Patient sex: M
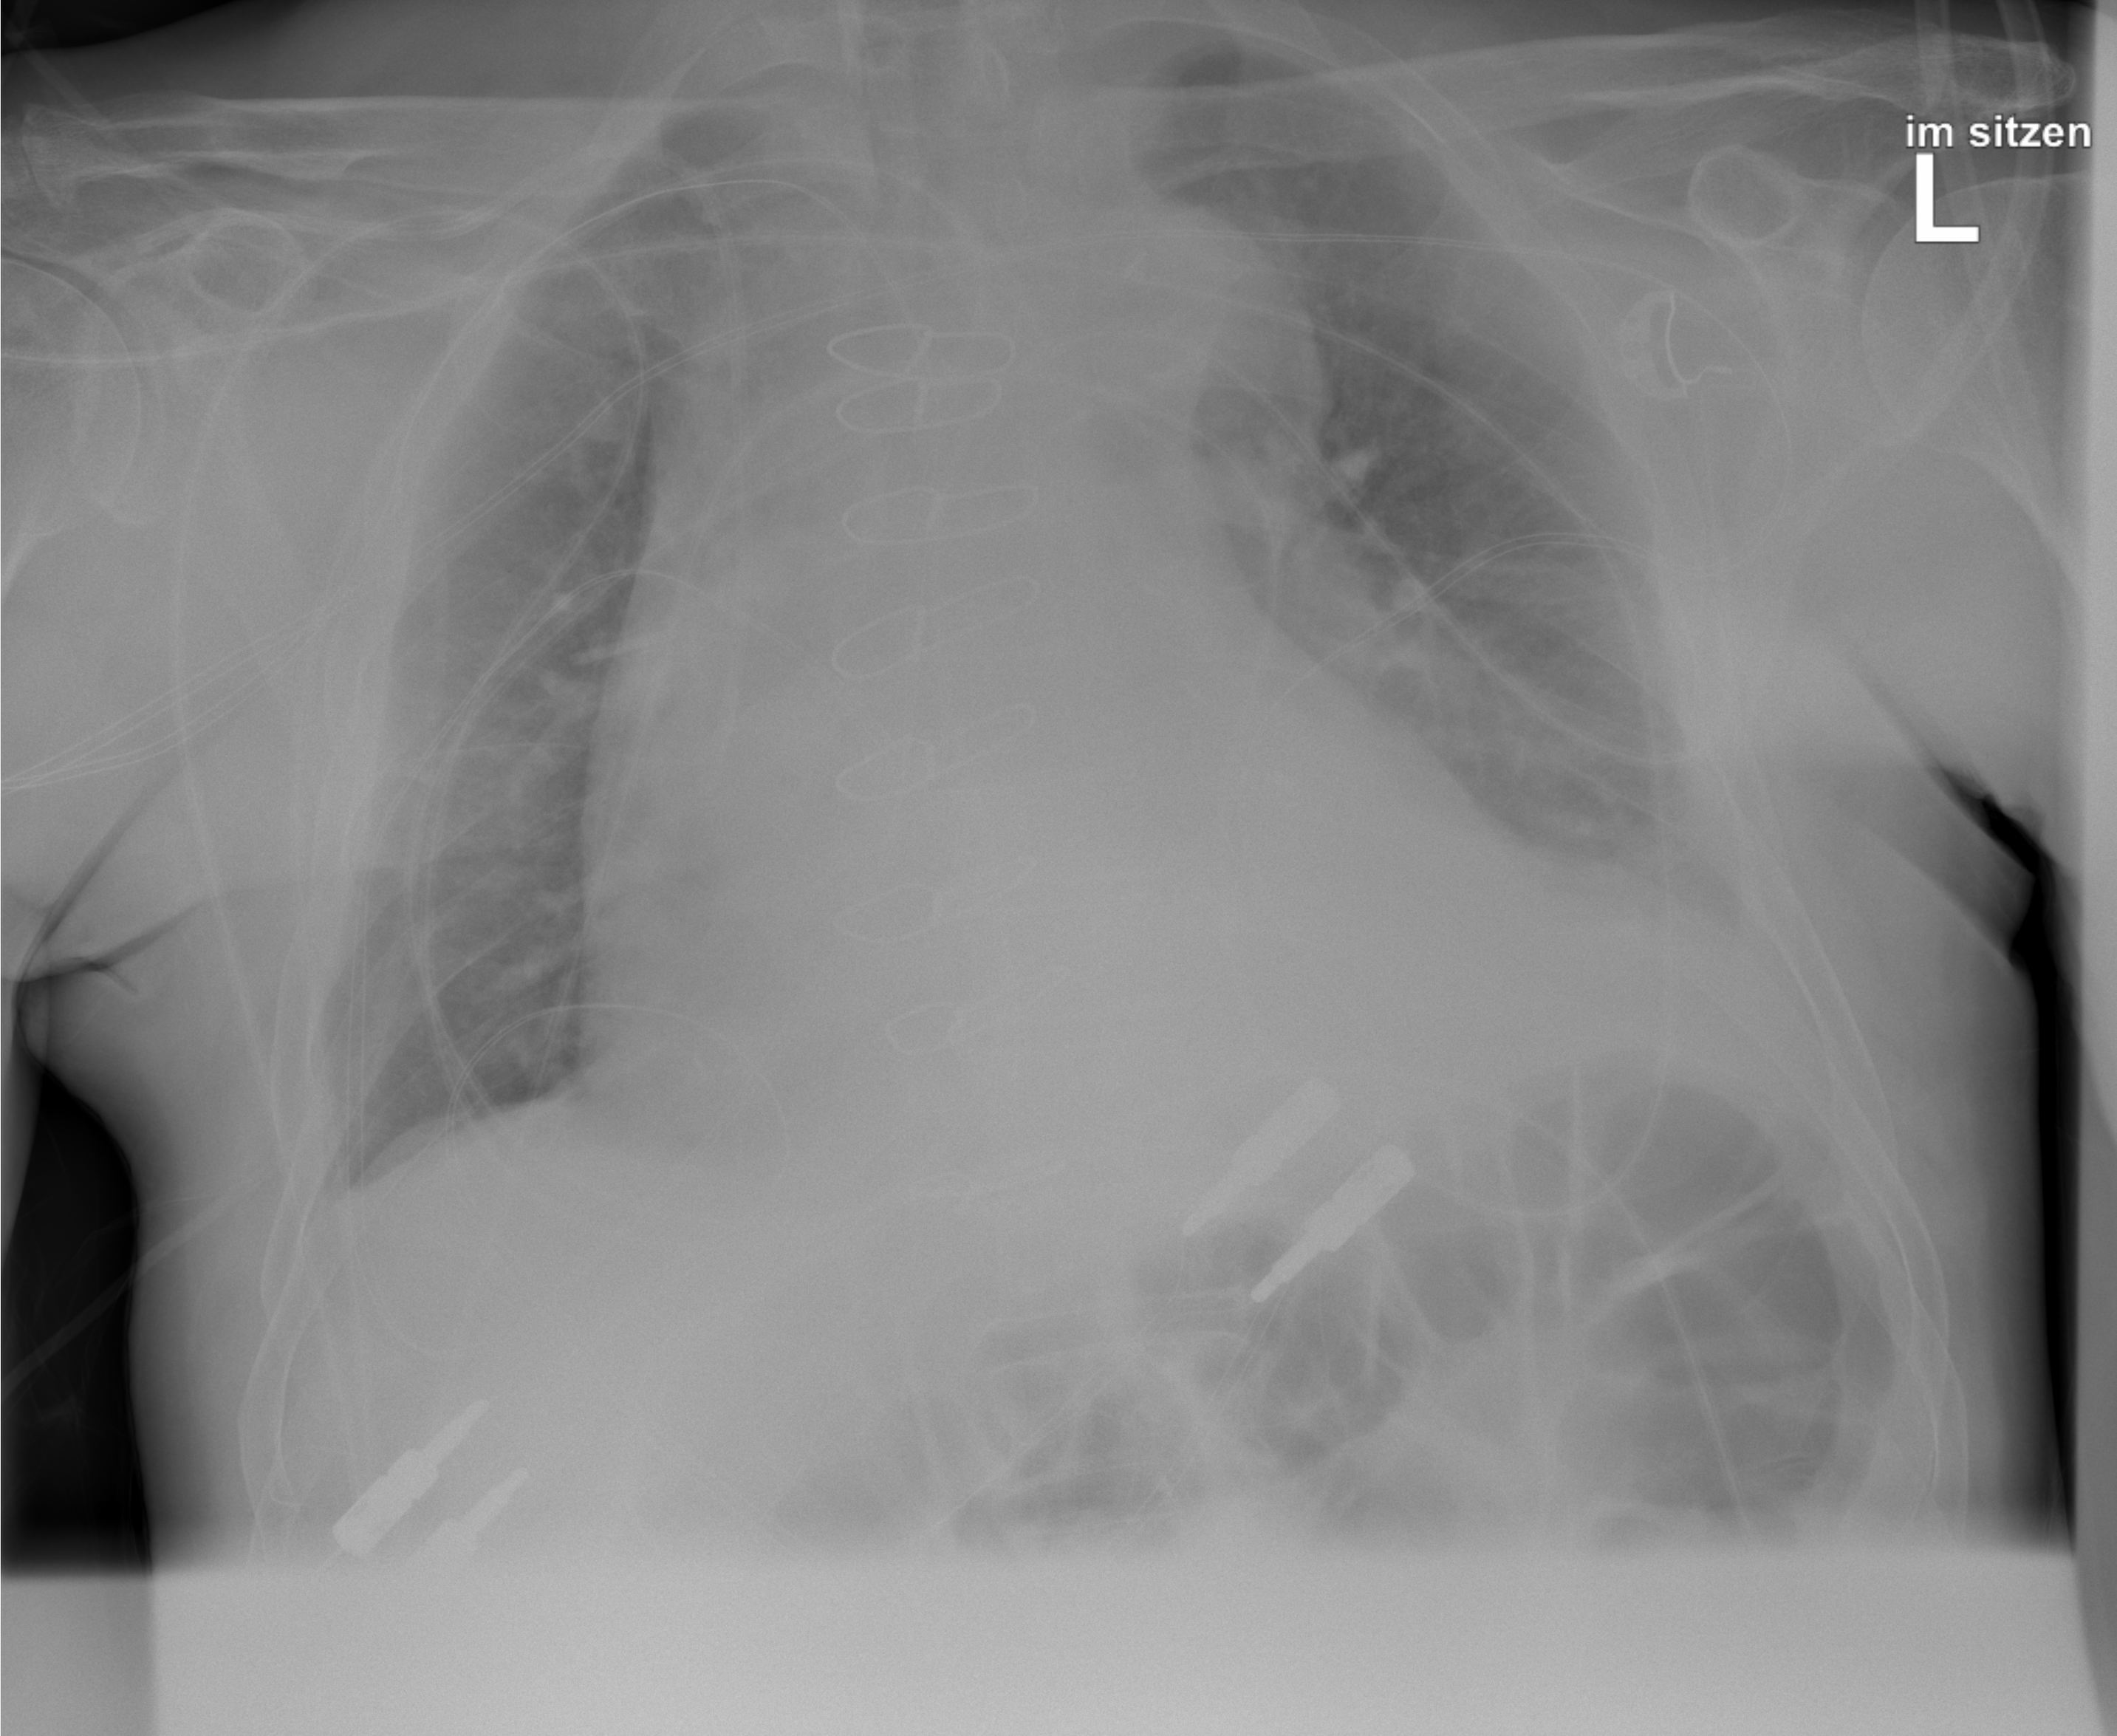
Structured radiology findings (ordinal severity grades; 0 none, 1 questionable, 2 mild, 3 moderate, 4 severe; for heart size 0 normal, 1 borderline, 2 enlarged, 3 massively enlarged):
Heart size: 2
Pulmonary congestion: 2
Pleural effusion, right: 2
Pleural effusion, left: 2
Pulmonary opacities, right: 0
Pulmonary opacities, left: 0
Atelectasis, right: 2
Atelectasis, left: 2